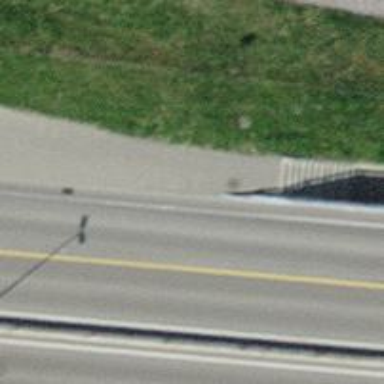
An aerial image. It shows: Asphalt steps along the road.